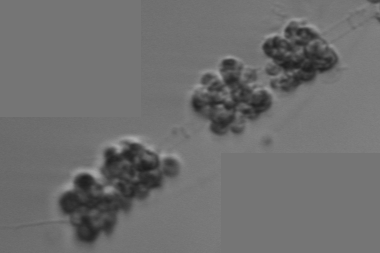
Label: Leptocylindrus_mediterraneus